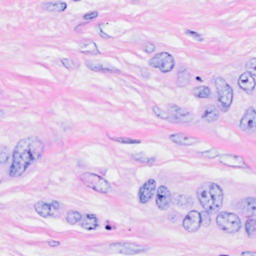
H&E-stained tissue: Breast